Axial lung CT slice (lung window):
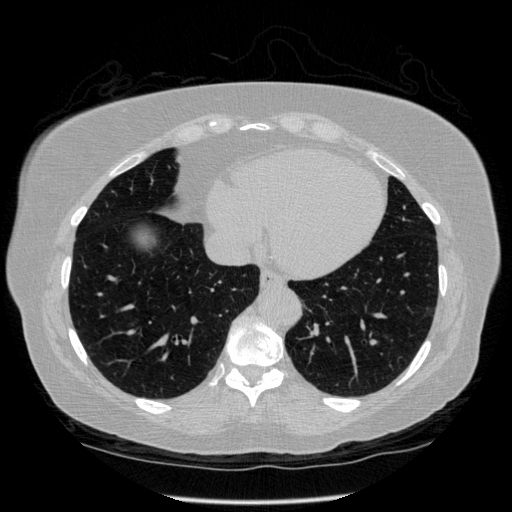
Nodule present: no